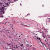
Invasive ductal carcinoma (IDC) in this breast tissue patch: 1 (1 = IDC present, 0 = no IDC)